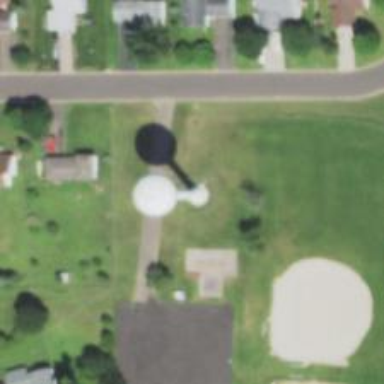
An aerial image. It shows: Water tower that is man-made.